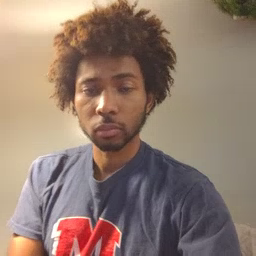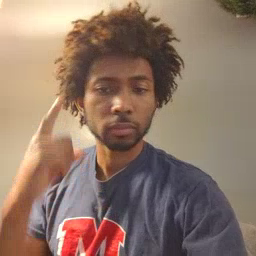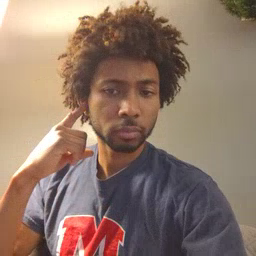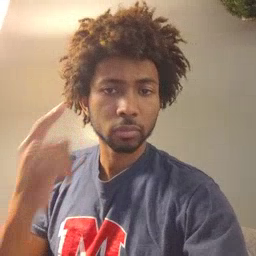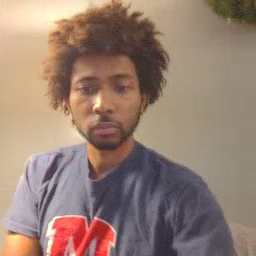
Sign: hear